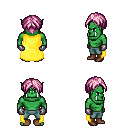
a pixel art fantasy rpg character, male body template, orc, green skin, yellow cape, teal pants, pink parted hairstyle, metal gloves, brown shoes, four views (front, back, left, right), 2x2 character sprite sheet, small pixel art, hard edges, no anti-aliasing